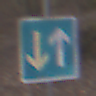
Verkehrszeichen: VorrangVorGegenverkehr
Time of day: MorningAfternoon
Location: Outdoor (Nature)
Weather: Overcast
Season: Autumn
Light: Natural